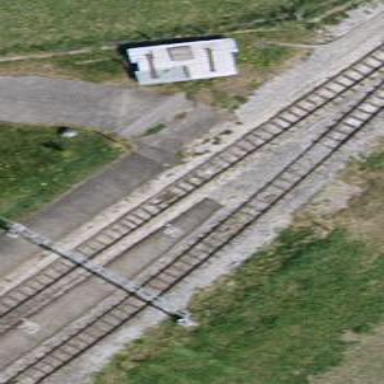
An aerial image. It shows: Level crossing along the railway.